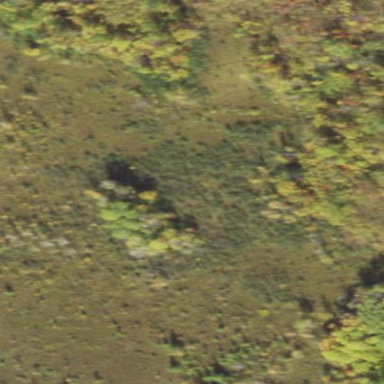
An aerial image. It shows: Bog wetland area.